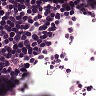
Metastatic tissue present: no